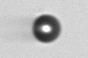
Label: bead